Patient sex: M
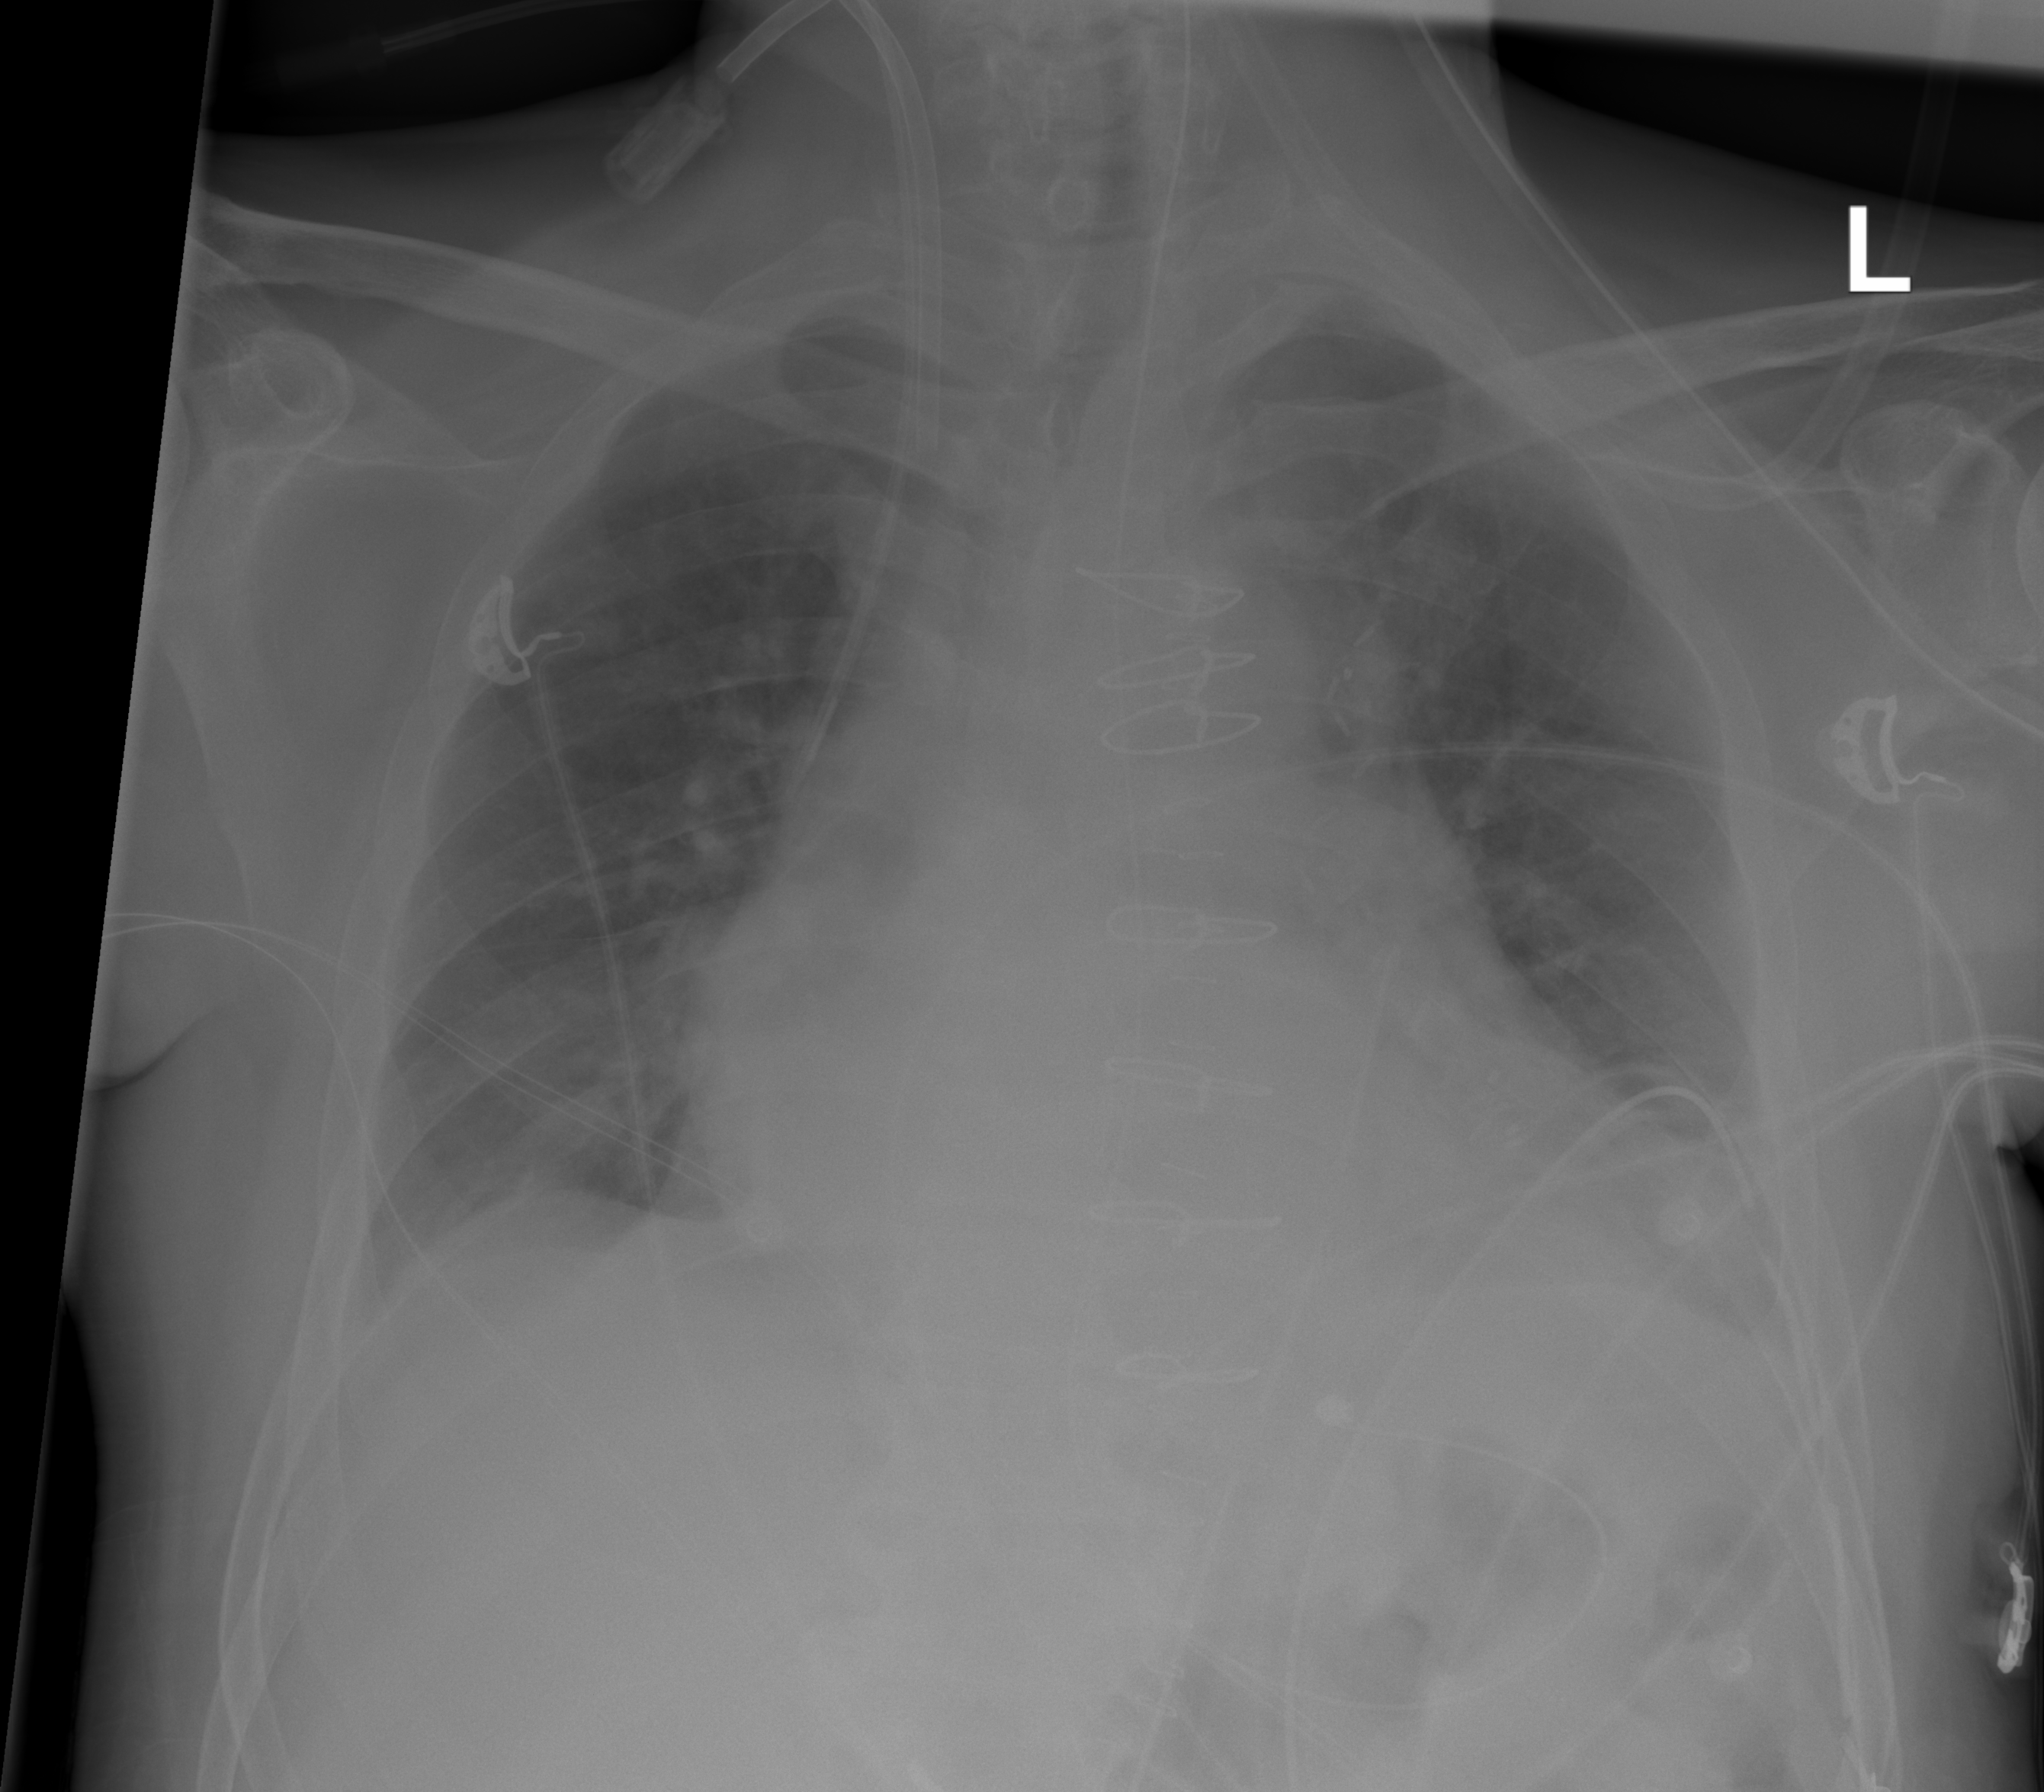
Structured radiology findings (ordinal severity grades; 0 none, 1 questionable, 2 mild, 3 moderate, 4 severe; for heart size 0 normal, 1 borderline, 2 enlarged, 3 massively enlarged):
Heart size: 2
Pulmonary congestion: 2
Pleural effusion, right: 2
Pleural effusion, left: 2
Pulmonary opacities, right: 0
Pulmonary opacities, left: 0
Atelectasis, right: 0
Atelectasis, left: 0